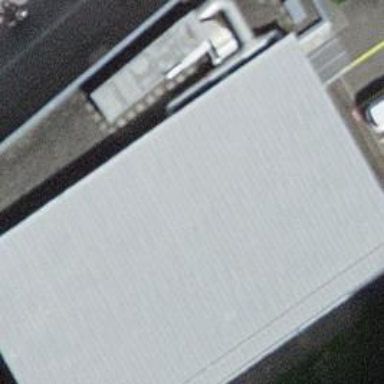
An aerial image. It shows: Community center building.